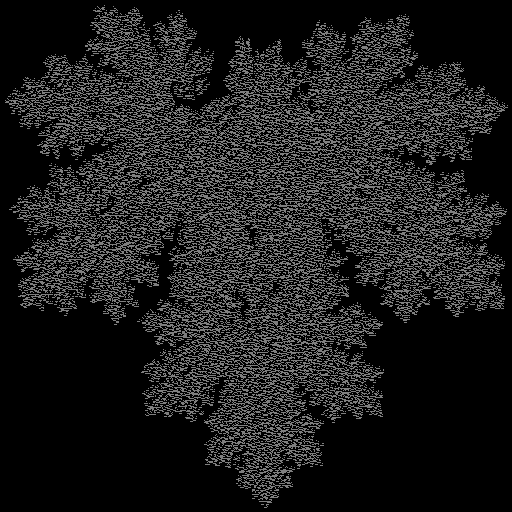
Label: maple_leaf